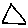
Label: triangle